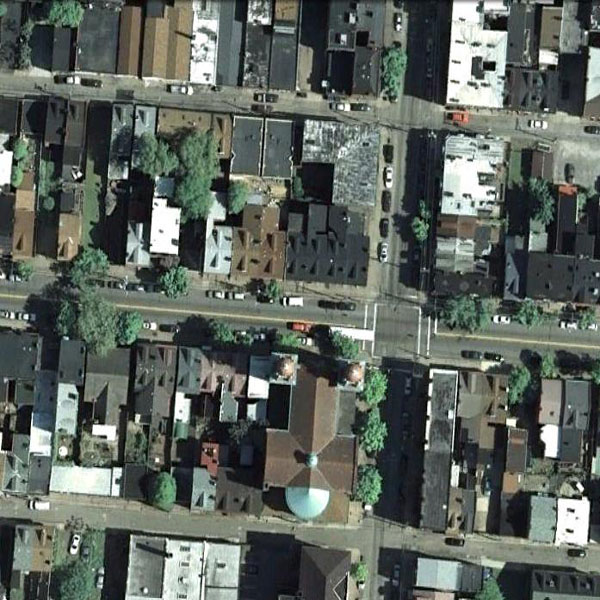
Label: DenseResidential